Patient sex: M
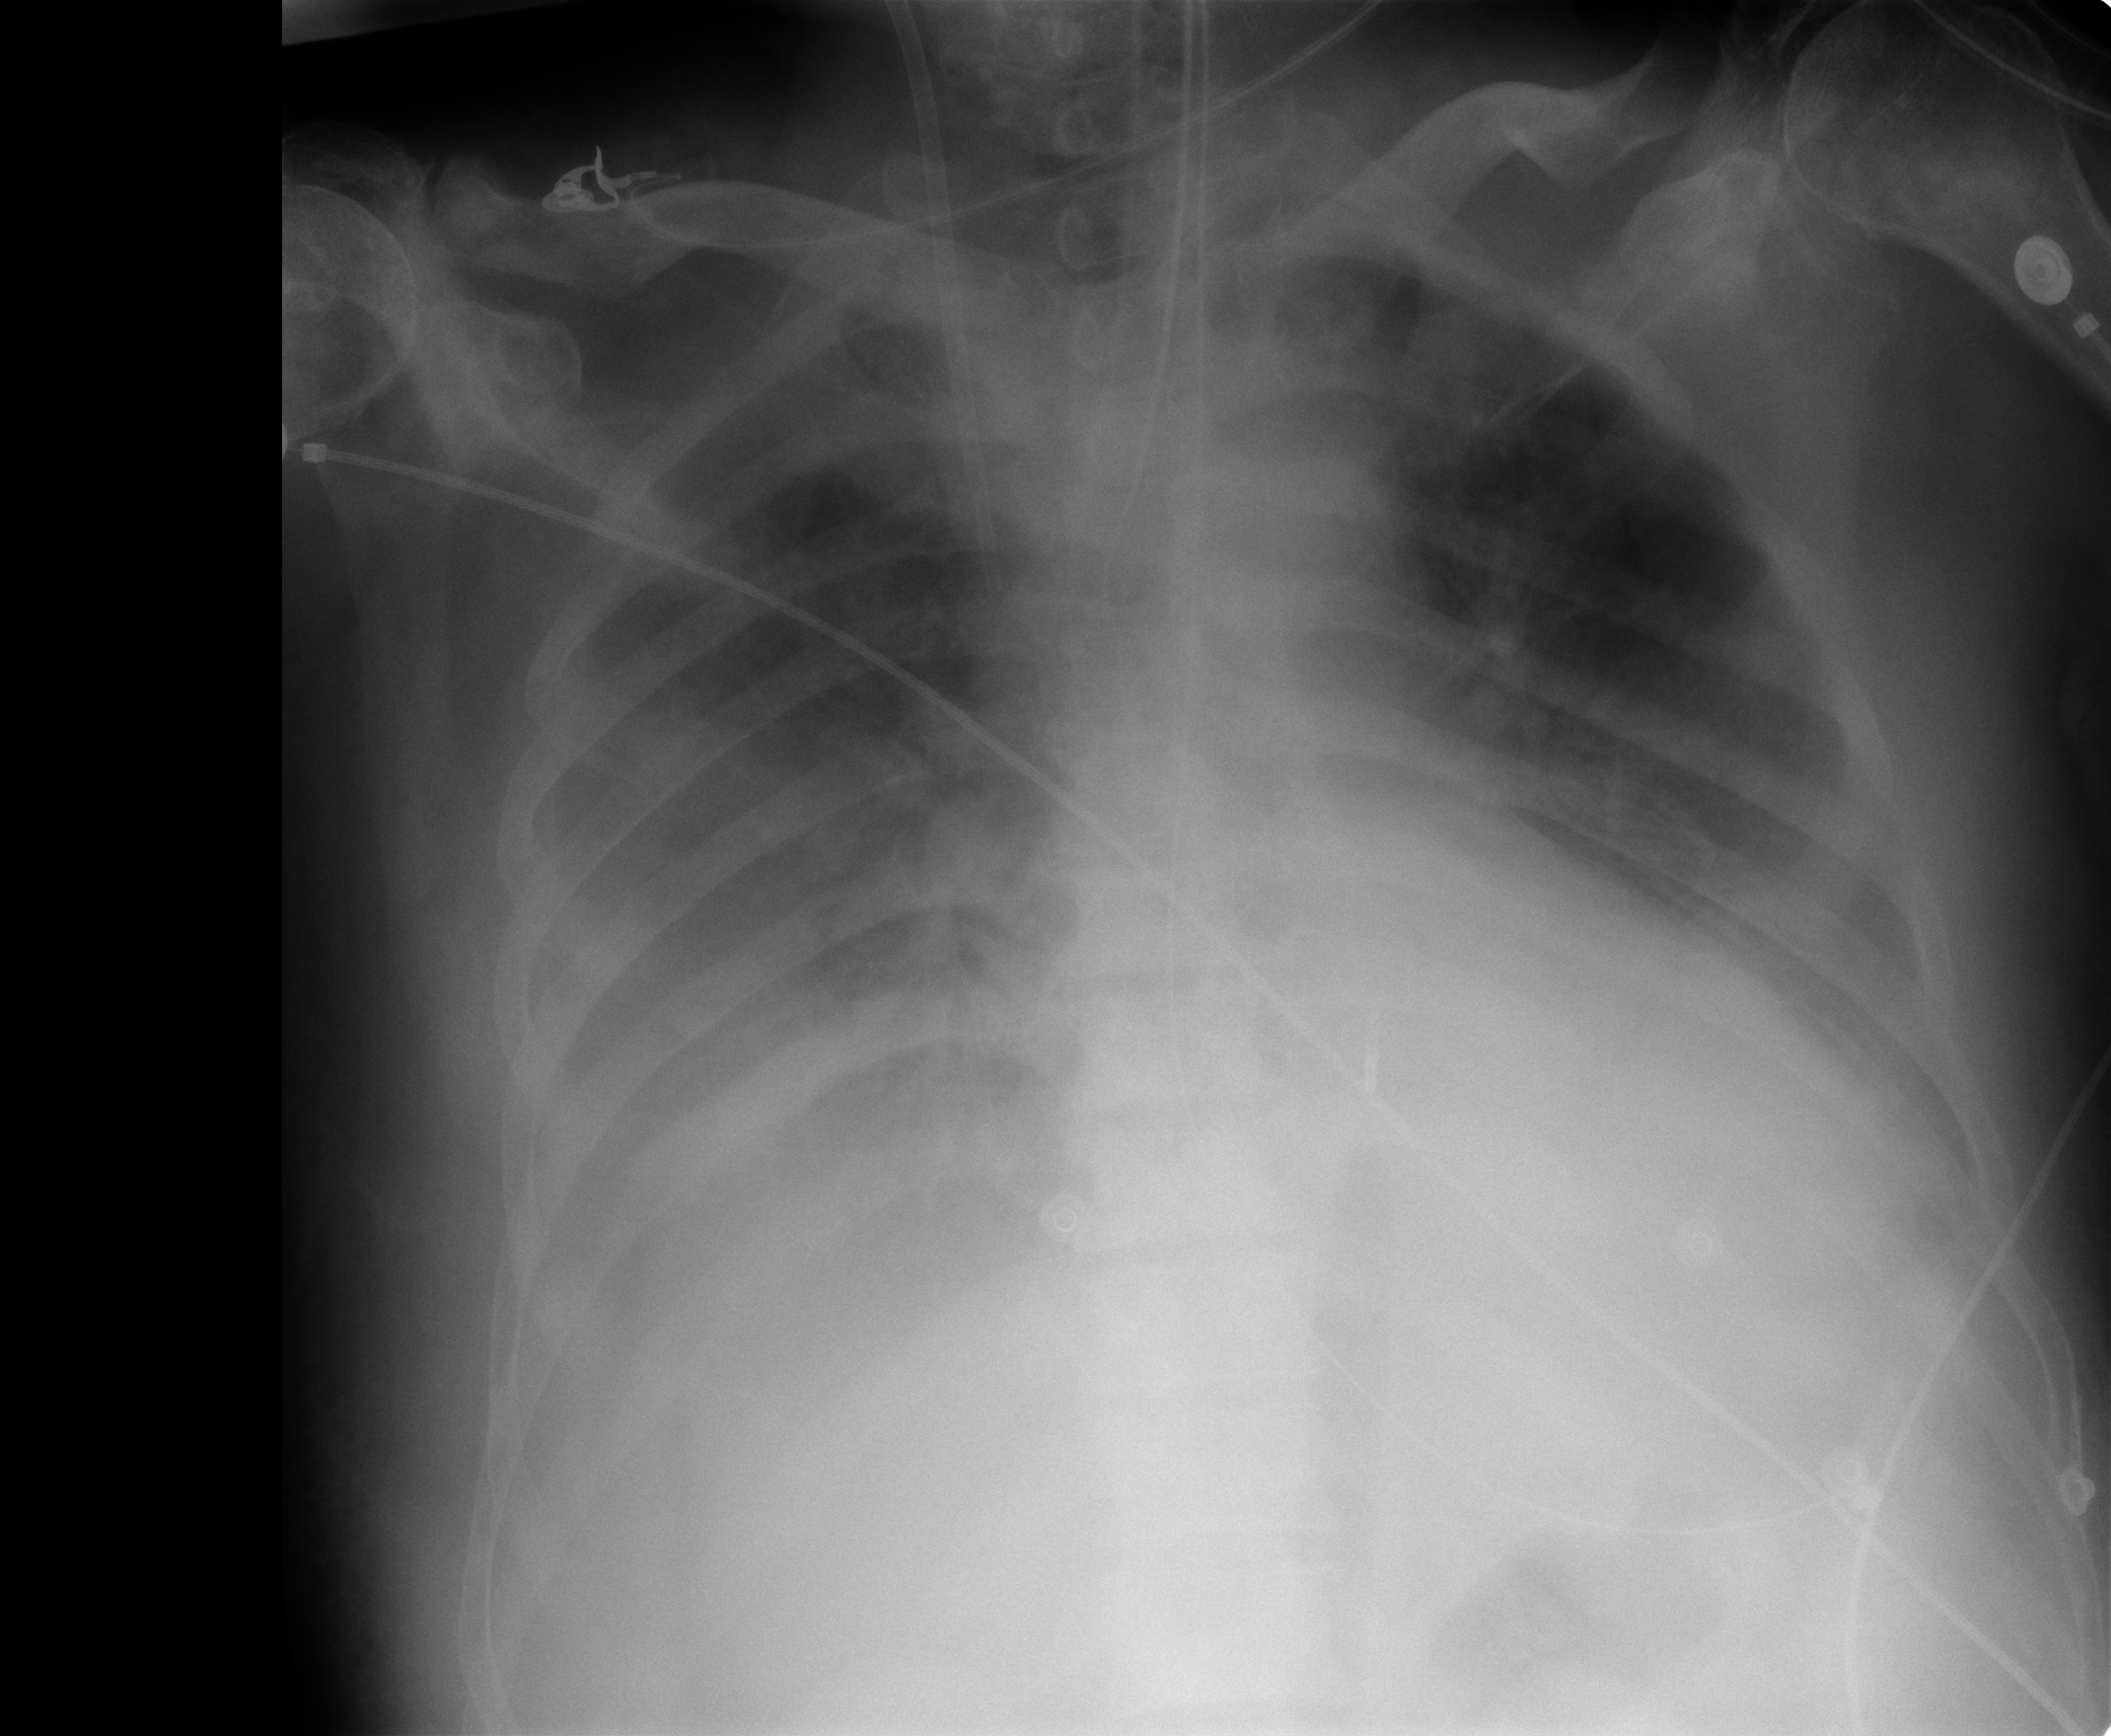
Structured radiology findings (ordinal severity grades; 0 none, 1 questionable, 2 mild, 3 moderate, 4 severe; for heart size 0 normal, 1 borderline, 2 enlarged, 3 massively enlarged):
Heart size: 1
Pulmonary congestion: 3
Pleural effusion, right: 3
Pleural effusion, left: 2
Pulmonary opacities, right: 2
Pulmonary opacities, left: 0
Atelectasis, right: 2
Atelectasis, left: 2